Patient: sex F, age 58
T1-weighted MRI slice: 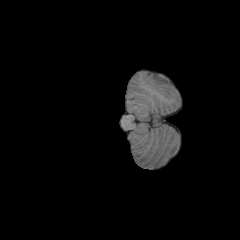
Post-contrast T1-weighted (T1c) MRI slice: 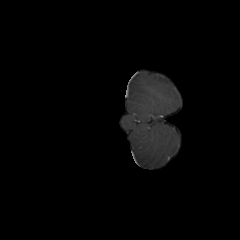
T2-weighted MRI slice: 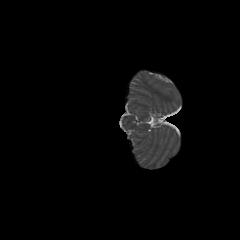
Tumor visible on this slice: no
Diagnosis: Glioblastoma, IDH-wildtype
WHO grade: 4